Question: I am getting the while rendering my table columns dyanmically using the 'react-table (v6)' library, below are my data structures
Object of 'dcs'
'''
{
"13": {
"id": "13",
"name": "xyz",
},
"14": {
"id": "14",
"name": "xyz 1",
},
"15": {
"id": "15",
"name": "xyz 2",
},
"16": {
"id": "16",
"name": "xyz 3",
}
}
'''
Array of 'items'
'''
[
{
"id": "72",
"name": "Vegetable Basket A",
"codename": "100666",
"stocks": {
"13": {
"currentStockCount": 1000,
"holdStockCount": 0,
"id": "24",
"offerStockCount": 2000
},
"14": {
"currentStockCount": 1000,
"holdStockCount": 0,
"id": "27",
"offerStockCount": 2000
},
"15": {
"currentStockCount": 1000,
"holdStockCount": 0,
"id": "26",
"offerStockCount": 2500
},
"16": {
"currentStockCount": 1000,
"holdStockCount": 0,
"id": "25",
"offerStockCount": 1500
}
}
}
... 9 more items
]
'''
And here is how they are ultimately rendered
'''
const DC_COLUMNS = useMemo(() => {
return Object.values(dcs).map((dc) => {
return {
width: 200,
Header: dc?.name,
// Basically only access the stock for the particular dc
// This is the trouble line, the issue fades away after I remove dc.id
accessor: 'stocks.${dc.id}',
Cell({ value }) {
const cs = value?.currentStockCount ?? 0;
const hs = value?.holdStockCount ?? 0;
const os = value?.offerStockCount ?? 0;
return <StockRange cs={cs} hs={hs} os={os} />;
},
};
});
}, [dcs]);
'''
'''
<CustomReactTable
pageSize={10}
leftAlign
loading={loading}
data={items}
columns={DC_COLUMNS}
/>
'''
1. Have a list of atleast 10 rows
2. Generate columns dynamically atleast 4

I am using
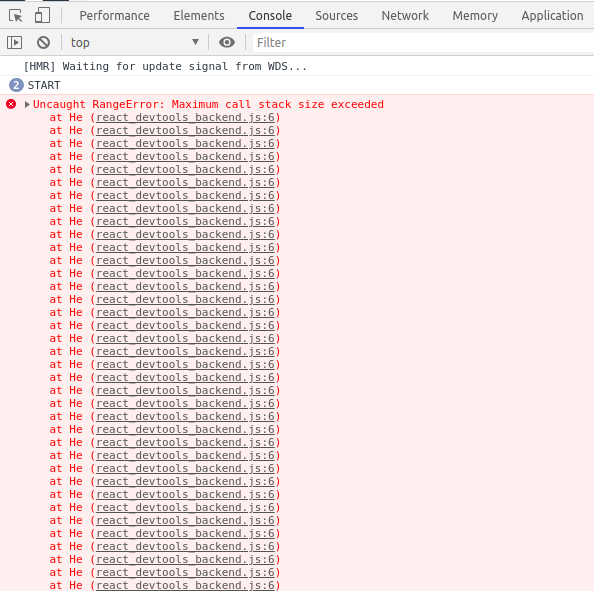
Answer: There was an issue with one of the '<StockRange cs={cs} hs={hs} os={os} />' Components that was causing the error, this had nothing to do with react table